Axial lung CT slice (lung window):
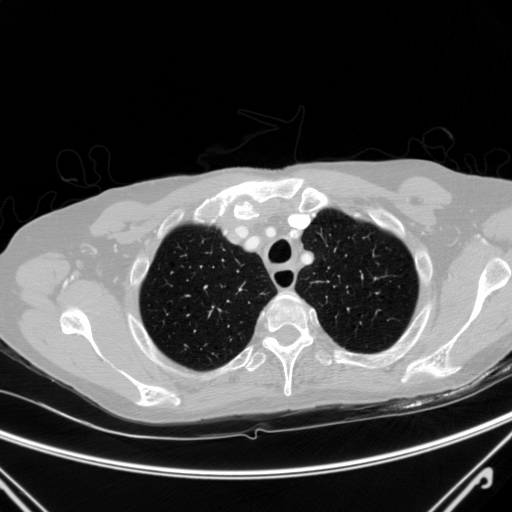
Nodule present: no